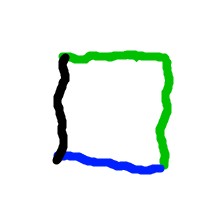
Shape: square